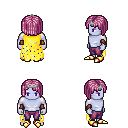
a pixel art fantasy rpg character, male body template, dark elf, purple skin, yellow tattered cape, magenta pants, pink pageboy hairstyle, silver tiara, leather bracers, gold boots, four views (front, back, left, right), 2x2 character sprite sheet, small pixel art, hard edges, no anti-aliasing